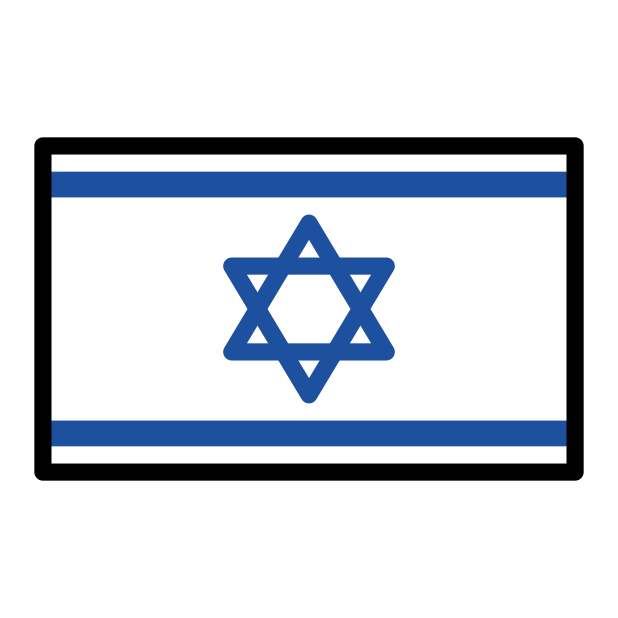
flag: Israel